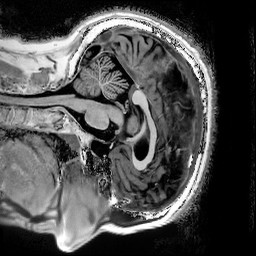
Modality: T1w
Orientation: sagittal
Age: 53
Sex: male
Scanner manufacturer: siemens
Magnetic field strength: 3 T
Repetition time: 5 s
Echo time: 0.00298 s